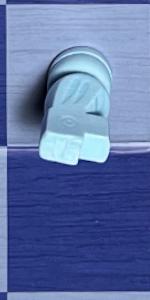
Label: Pawn_White